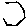
Label: hexagon